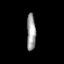
Tissue: prostate
Cell type: T cells
Senescence score: 0.3323
Nuclear area (px): 324
Mean DAPI intensity: 157.086